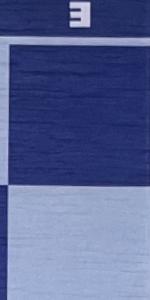
Label: Empty